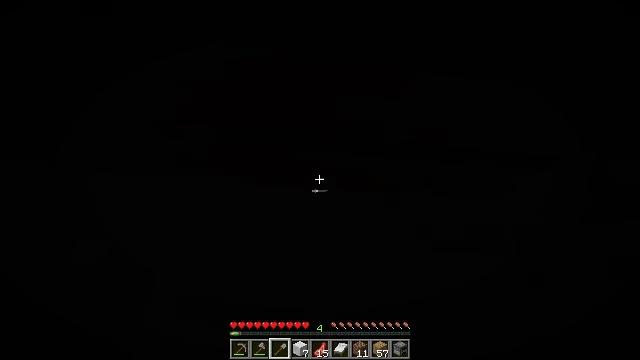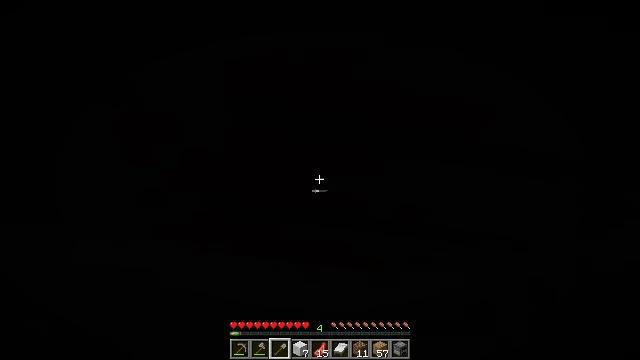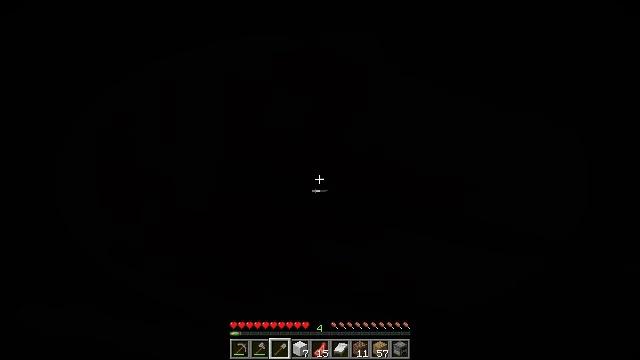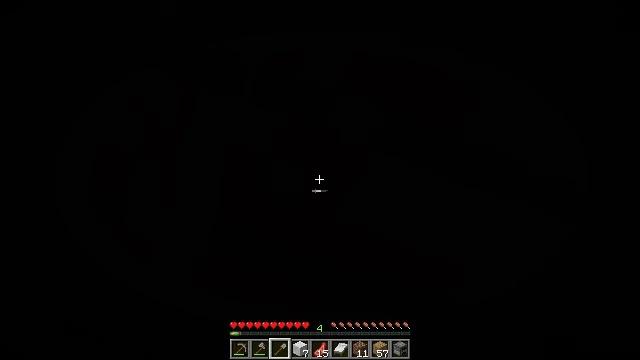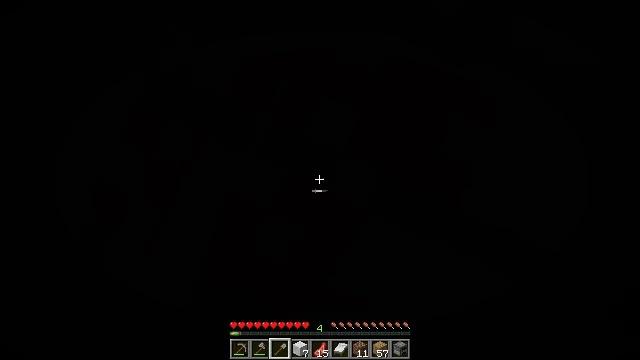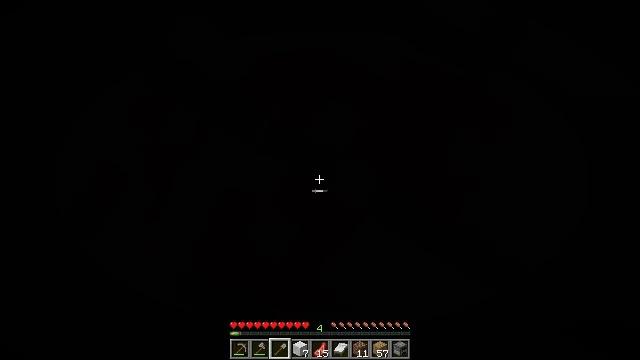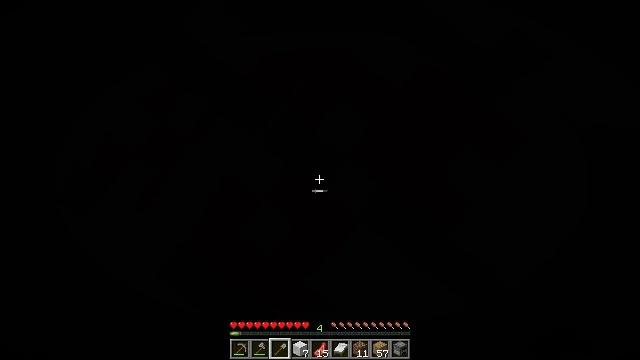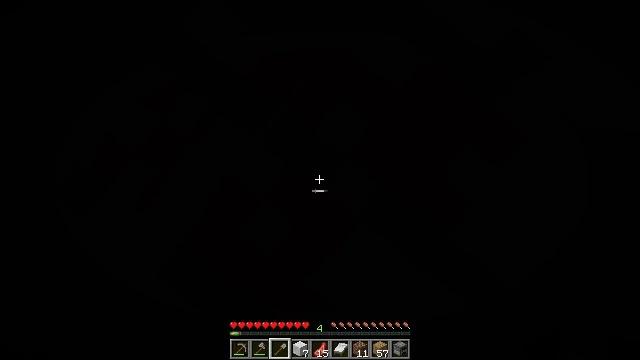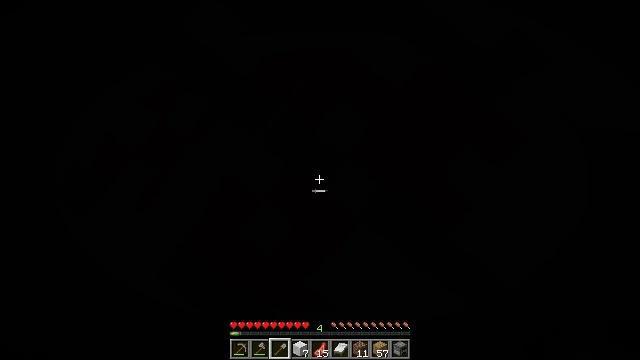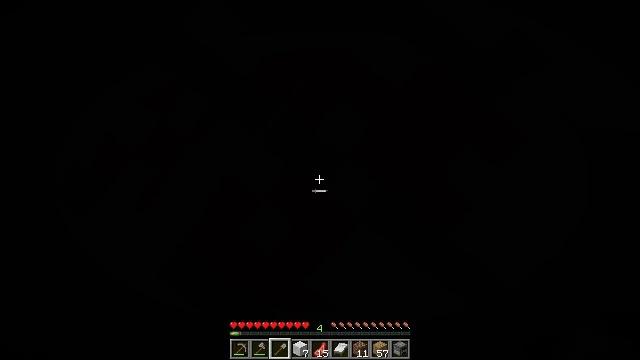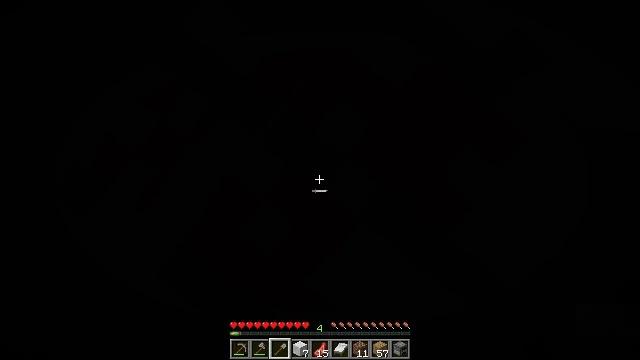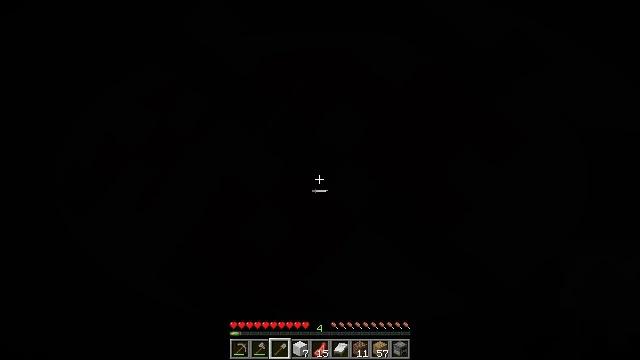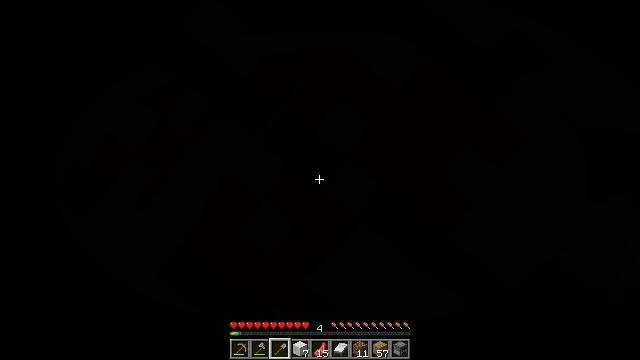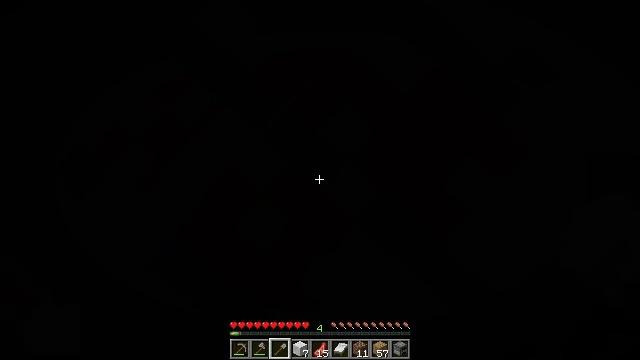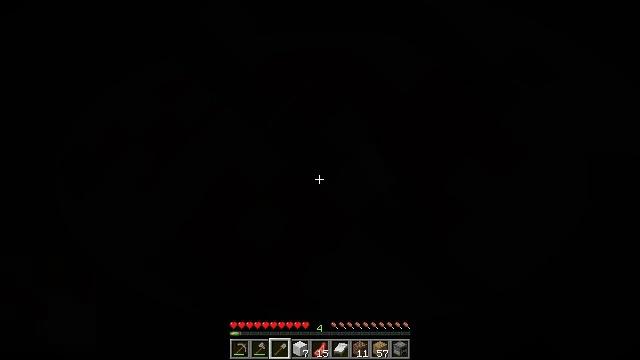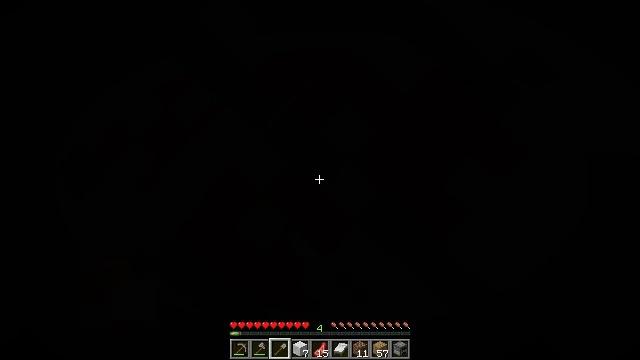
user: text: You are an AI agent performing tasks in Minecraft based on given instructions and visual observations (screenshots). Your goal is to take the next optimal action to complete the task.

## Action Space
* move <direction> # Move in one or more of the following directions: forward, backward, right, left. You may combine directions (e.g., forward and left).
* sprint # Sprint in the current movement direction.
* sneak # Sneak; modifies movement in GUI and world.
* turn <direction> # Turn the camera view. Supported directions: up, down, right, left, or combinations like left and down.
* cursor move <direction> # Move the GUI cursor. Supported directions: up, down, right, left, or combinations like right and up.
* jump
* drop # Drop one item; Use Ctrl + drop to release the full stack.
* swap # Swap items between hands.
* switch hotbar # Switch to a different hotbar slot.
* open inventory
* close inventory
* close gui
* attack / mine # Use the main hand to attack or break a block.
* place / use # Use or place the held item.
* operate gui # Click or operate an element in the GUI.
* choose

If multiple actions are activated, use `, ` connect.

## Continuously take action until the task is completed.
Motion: motion action
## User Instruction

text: Get the crafting table into the inventory.
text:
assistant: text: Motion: turn right and up
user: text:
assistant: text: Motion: turn right and up
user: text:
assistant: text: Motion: turn right and up
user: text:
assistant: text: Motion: turn right and up
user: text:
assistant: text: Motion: turn right and up
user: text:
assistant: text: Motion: turn right and up
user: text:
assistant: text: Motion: no_op
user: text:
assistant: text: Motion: no_op
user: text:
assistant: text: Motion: no_op
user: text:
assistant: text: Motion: no_op
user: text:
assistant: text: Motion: no_op
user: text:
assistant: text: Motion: turn up
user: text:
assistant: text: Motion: turn right and up, attack / mine
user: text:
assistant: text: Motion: turn up, attack / mine
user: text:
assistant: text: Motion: attack / mine
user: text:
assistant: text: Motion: attack / mine
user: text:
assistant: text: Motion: attack / mine
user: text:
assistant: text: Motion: attack / mine
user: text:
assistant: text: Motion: attack / mine
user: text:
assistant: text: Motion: attack / mine
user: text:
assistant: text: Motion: attack / mine
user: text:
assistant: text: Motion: attack / mine
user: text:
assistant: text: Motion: attack / mine
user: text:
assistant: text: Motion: attack / mine
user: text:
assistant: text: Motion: turn up, attack / mine
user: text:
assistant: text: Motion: turn left and up, attack / mine
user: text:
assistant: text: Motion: turn left and up, attack / mine
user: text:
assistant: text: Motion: turn left and up, attack / mine
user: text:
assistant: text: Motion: turn left and up, attack / mine
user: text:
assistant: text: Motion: attack / mine